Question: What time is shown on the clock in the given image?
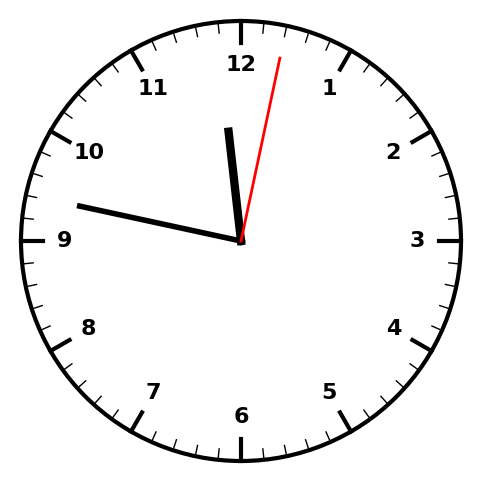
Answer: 11:47:02